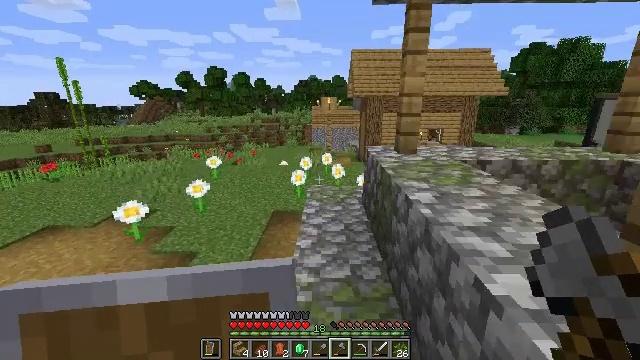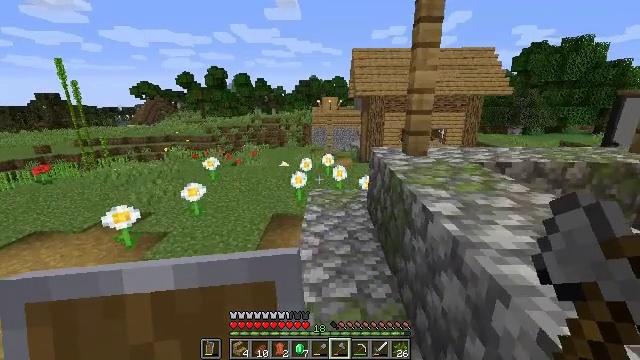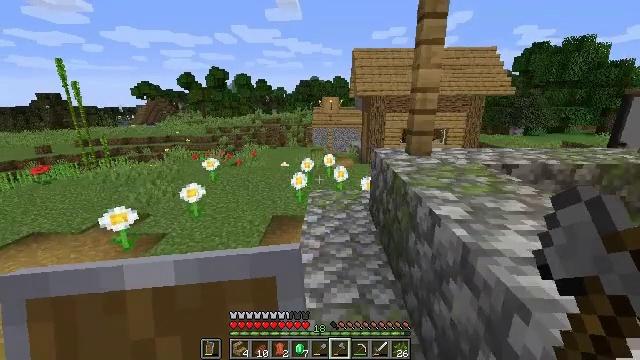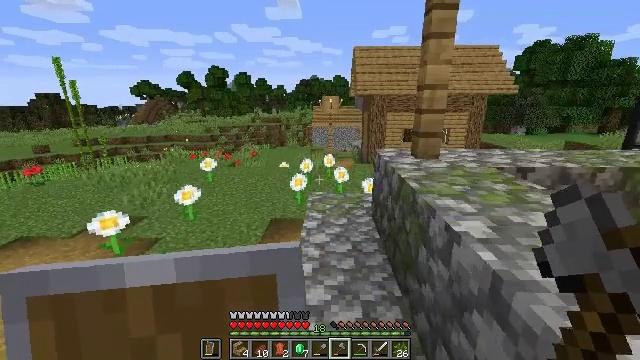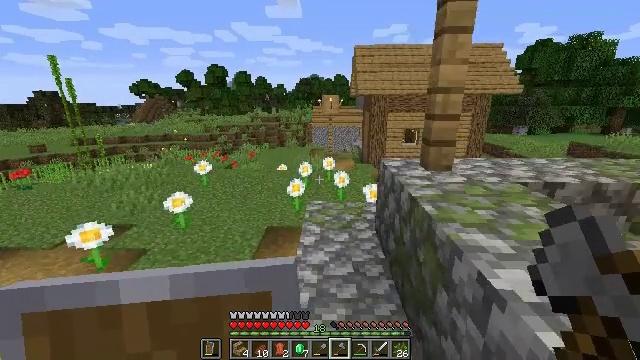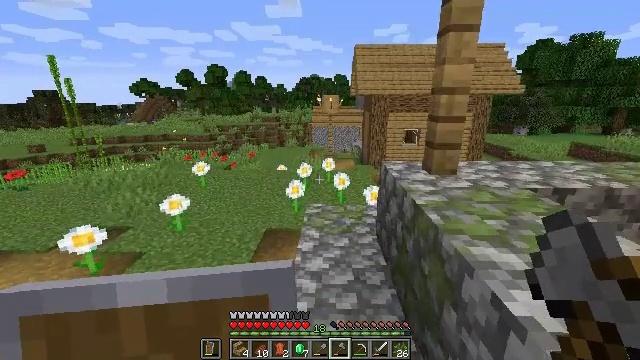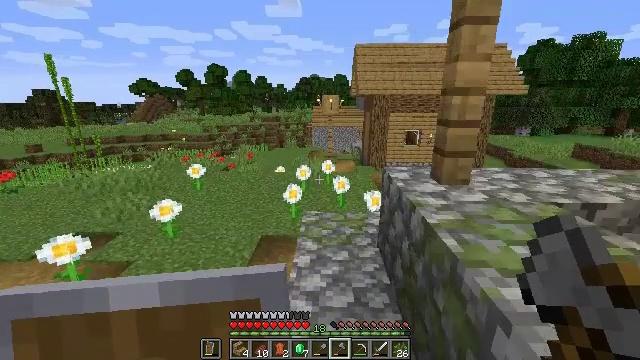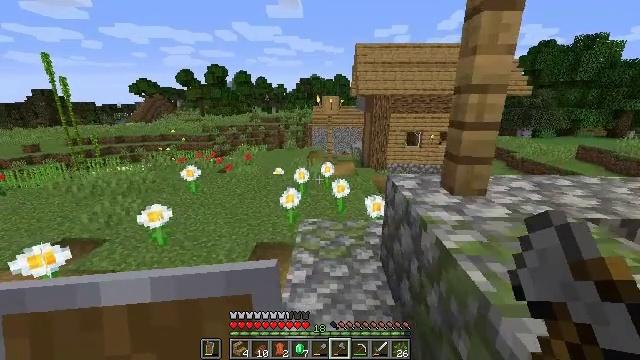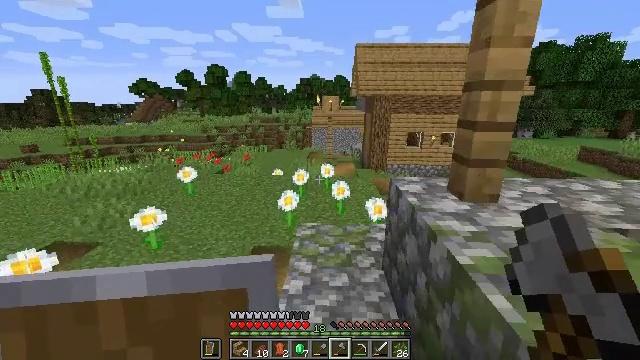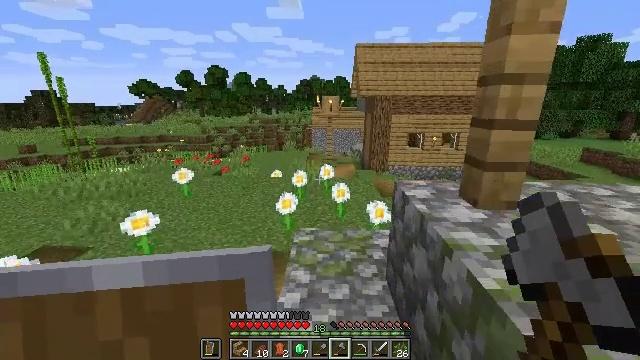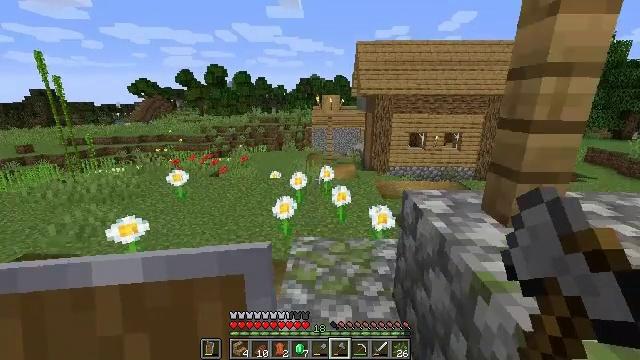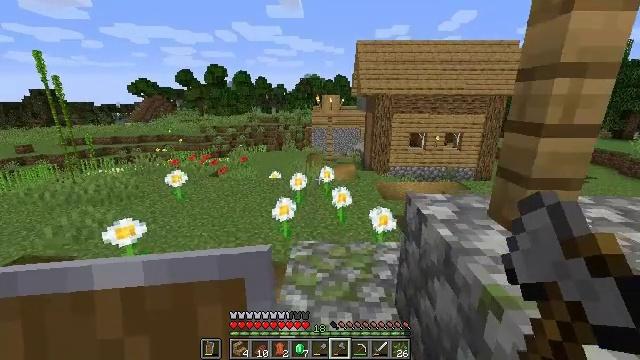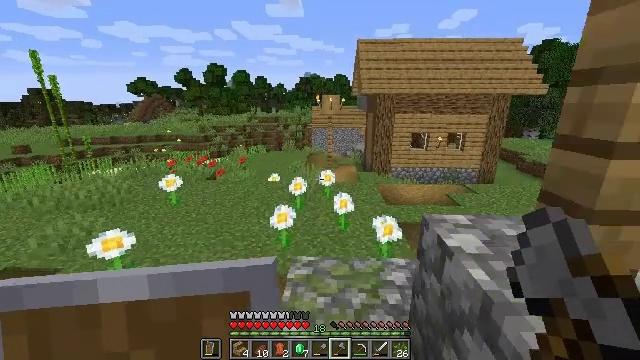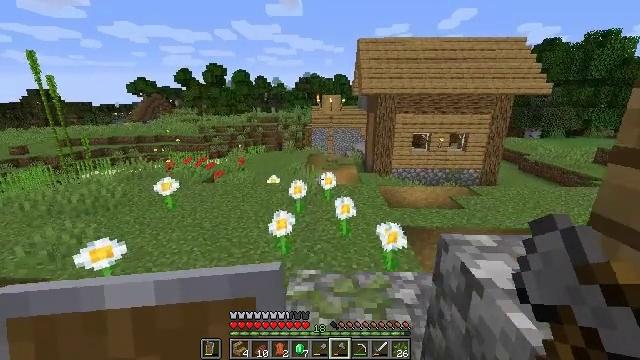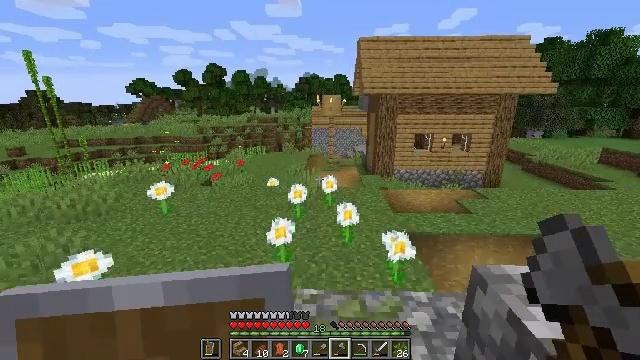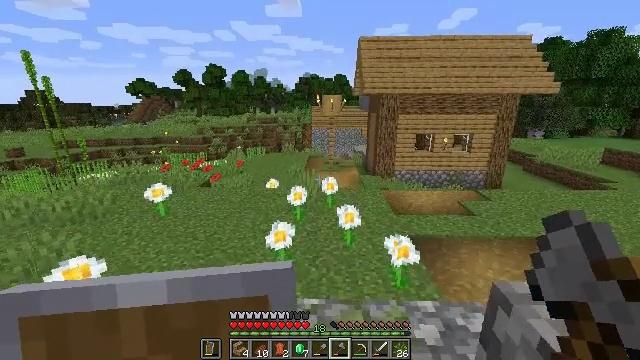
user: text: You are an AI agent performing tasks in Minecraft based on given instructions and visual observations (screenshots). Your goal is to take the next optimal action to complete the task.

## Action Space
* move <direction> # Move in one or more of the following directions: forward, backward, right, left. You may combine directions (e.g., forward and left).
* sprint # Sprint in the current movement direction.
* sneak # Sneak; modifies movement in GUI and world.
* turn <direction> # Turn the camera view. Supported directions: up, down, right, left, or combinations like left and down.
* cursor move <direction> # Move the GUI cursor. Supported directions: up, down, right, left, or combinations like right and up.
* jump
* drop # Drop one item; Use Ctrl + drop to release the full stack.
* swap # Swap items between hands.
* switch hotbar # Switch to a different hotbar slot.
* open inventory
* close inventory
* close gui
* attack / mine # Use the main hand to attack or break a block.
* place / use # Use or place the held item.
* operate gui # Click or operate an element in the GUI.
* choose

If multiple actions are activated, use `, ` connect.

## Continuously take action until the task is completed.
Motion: motion action
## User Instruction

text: Mine potatoes from the farmland.
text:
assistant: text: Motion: move forward
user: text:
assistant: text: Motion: move forward
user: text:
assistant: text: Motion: move forward
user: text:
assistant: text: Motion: move forward
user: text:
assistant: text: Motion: move forward
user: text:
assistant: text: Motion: move forward
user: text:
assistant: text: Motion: move forward
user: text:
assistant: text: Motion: move forward
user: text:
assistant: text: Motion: move forward
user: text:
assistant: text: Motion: move forward
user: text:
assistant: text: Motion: move forward
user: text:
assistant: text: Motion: move forward
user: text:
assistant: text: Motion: move forward
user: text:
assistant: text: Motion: move forward
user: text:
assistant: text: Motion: move forward
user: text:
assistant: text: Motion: move forward
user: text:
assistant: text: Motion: move forward
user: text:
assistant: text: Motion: move forward
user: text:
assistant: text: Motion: move forward
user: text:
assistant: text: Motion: move forward
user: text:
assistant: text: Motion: move forward
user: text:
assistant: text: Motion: move forward
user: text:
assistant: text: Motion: move forward
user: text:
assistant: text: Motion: move forward
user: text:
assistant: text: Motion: move forward, turn left and down
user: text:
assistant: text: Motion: move forward, turn left and down
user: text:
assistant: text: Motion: move forward, turn left
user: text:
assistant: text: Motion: move forward, turn left
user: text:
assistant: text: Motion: move forward
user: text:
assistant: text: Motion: move forward